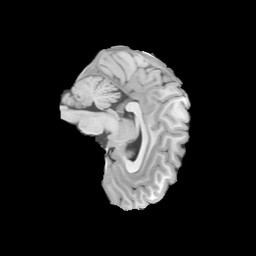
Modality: T1w
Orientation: sagittal